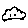
Label: cloud